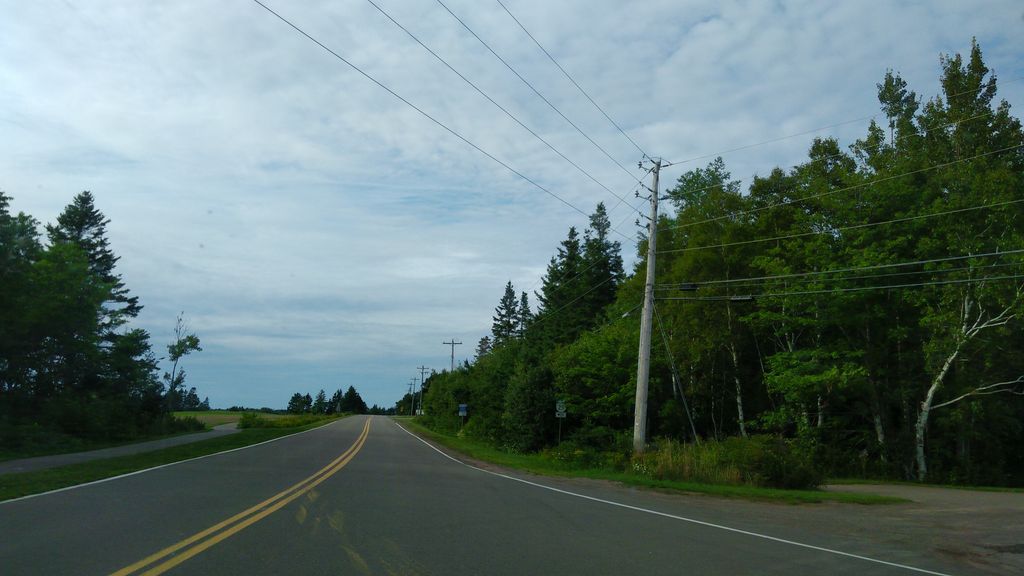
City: charlottetown